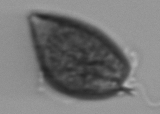
Label: Prorocentrum_micans